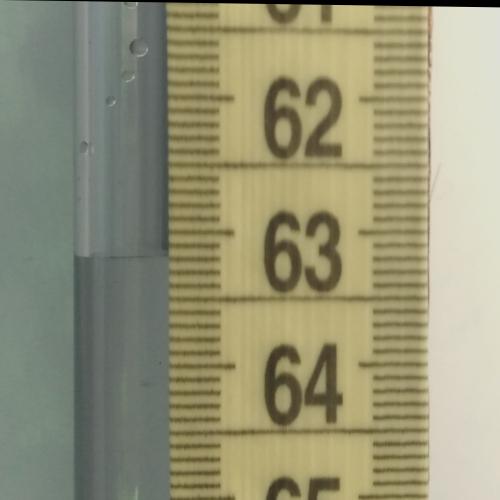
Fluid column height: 63.2 cm